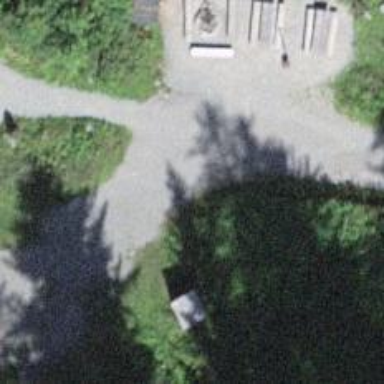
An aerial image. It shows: Gravel path.